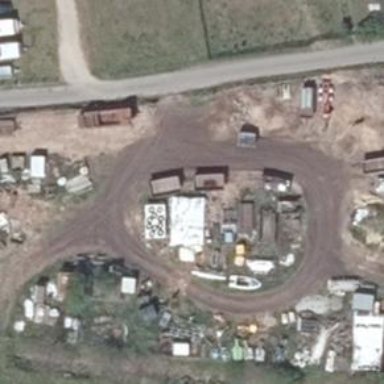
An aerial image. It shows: Farmyard area.